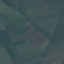
Label: Pasture